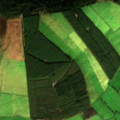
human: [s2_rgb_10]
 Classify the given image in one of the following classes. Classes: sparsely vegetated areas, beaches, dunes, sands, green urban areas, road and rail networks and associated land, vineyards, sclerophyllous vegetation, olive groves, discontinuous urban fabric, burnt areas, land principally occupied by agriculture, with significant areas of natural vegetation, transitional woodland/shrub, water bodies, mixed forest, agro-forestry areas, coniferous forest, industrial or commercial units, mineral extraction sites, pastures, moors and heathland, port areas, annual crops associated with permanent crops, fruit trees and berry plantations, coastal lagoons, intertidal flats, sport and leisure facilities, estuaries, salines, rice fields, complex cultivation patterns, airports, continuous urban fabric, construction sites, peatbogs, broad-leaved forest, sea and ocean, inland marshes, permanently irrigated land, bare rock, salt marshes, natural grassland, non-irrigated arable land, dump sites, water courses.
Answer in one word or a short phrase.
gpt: pastures, coniferous forest